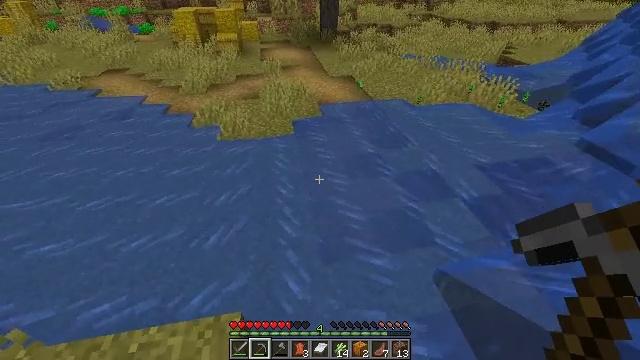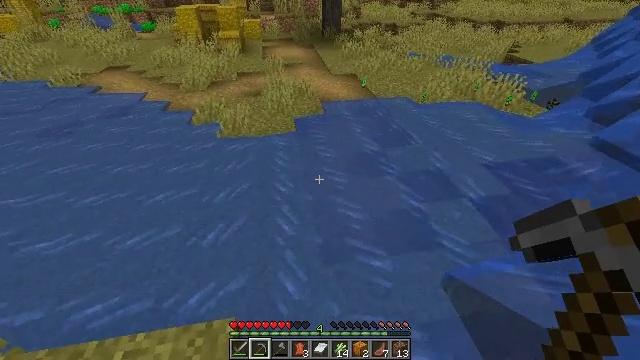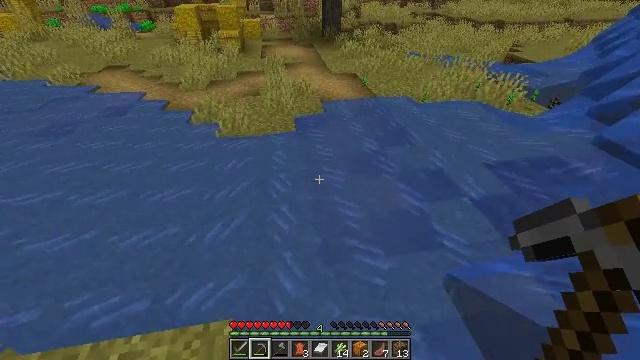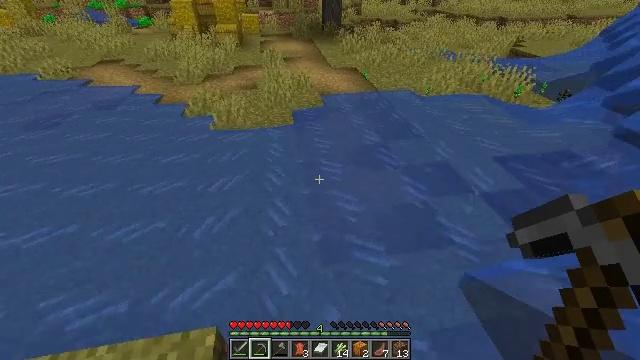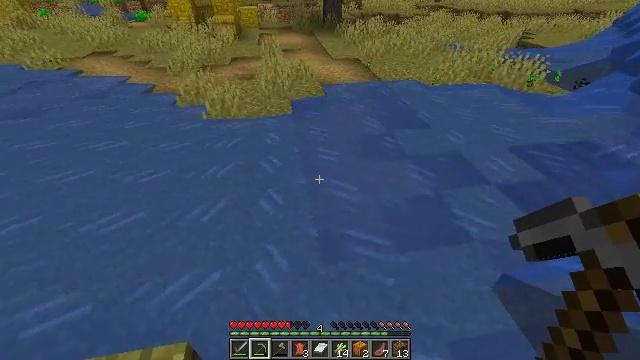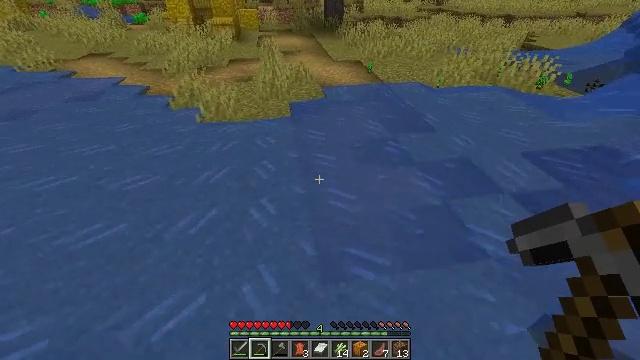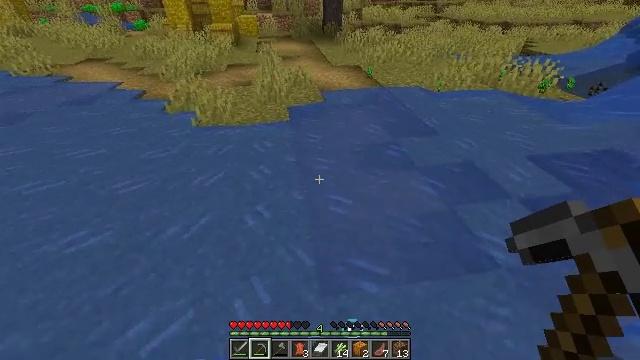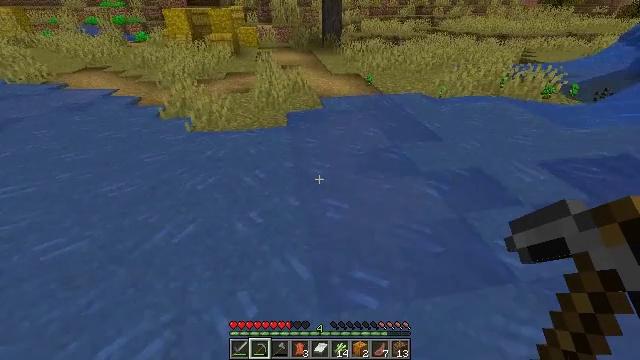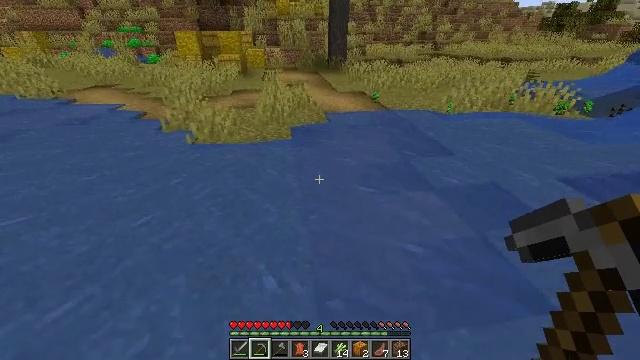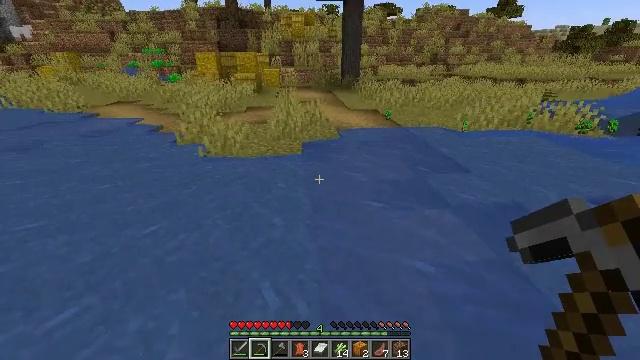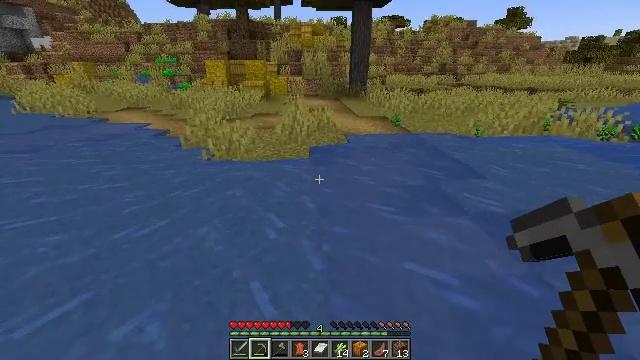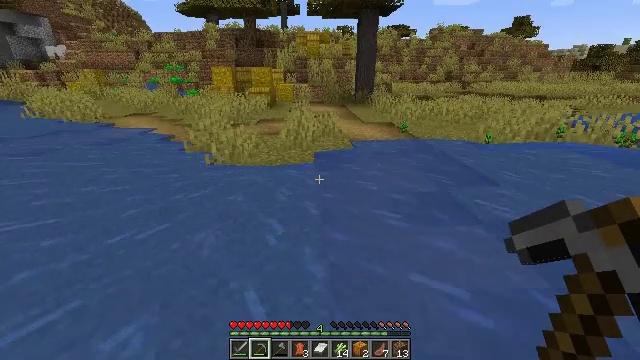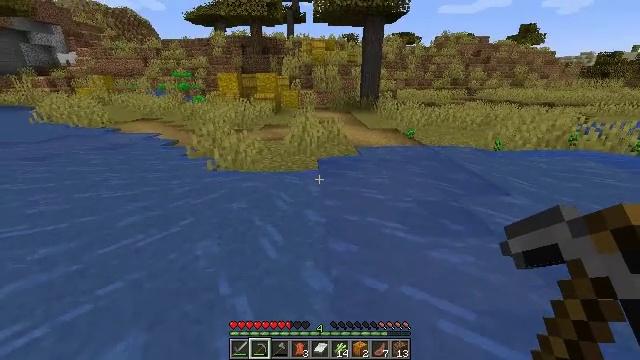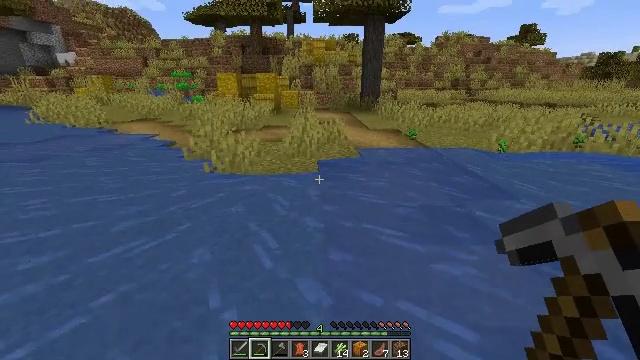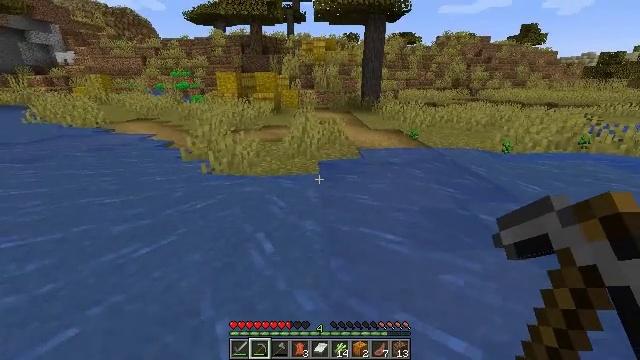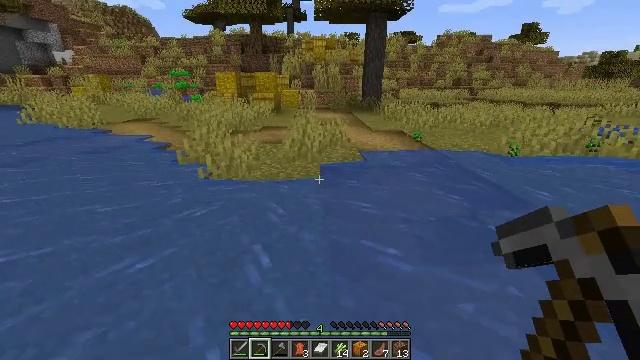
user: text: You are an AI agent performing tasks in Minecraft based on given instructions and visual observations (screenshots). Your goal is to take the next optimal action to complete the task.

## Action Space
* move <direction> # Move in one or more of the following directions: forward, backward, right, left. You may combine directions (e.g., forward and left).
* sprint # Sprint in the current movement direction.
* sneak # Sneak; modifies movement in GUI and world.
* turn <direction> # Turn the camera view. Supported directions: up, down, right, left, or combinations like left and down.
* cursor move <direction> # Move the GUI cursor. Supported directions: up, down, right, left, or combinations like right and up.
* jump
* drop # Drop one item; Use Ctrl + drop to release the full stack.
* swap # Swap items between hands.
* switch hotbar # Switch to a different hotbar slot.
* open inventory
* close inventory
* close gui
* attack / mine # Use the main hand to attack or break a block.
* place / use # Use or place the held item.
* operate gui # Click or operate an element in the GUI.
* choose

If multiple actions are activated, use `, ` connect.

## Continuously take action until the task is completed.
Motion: motion action
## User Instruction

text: Harvest hay blocks from the village.
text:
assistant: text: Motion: move forward
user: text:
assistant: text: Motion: move forward
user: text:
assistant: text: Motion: move forward
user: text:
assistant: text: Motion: move forward
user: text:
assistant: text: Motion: move forward
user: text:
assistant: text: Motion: move forward, turn up
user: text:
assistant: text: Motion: move forward, turn up
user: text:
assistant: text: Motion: move forward, turn left and up
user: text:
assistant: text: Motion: move forward, turn left and up
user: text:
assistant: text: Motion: move forward, turn left and up
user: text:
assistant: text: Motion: move forward, turn left and up
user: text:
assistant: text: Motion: move forward, turn left and up
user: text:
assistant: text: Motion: move forward
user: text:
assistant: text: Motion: move forward
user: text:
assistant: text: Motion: move forward
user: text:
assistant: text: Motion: move forward
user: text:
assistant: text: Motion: move forward
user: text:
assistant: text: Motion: move forward
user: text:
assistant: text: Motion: move forward
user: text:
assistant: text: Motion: move forward
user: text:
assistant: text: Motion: move forward
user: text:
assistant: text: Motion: move forward
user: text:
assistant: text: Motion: move forward
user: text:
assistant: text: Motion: move forward
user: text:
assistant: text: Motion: move forward
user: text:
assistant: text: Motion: move forward, turn left
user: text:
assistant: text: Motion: move forward, turn left
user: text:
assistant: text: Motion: move forward, turn left
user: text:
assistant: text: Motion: move forward, turn left
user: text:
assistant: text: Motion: move forward, turn left